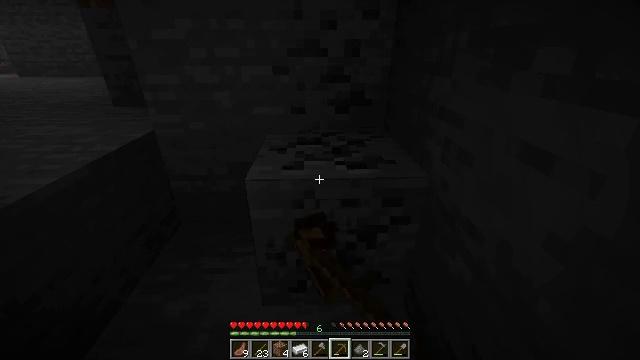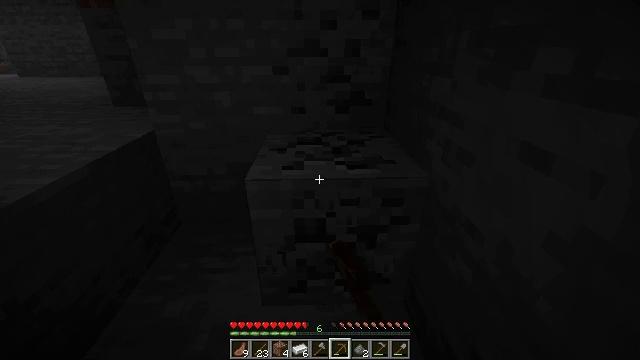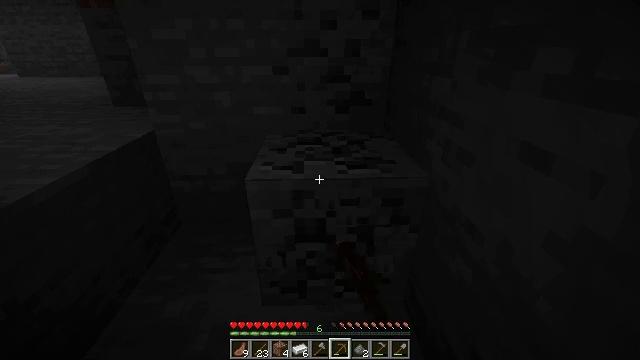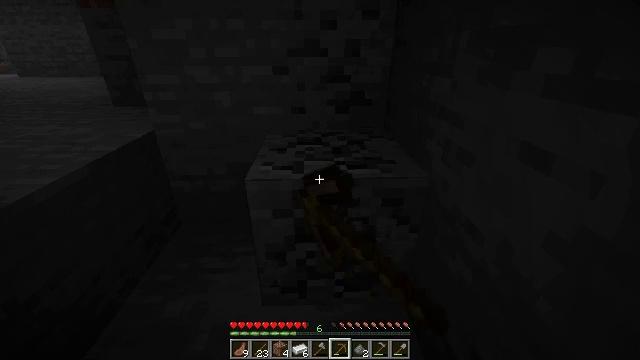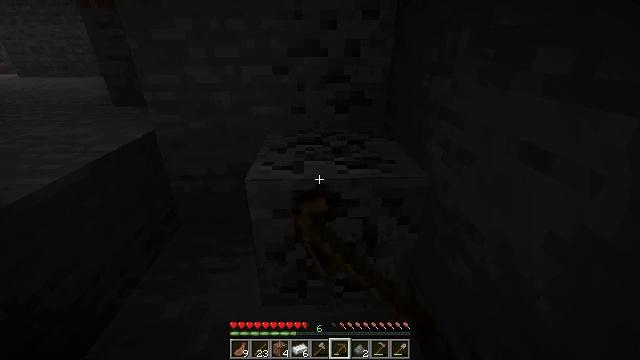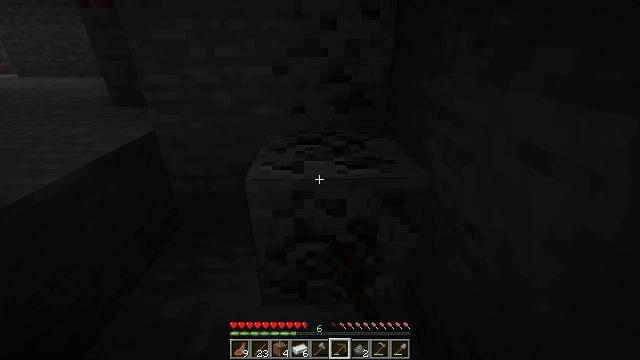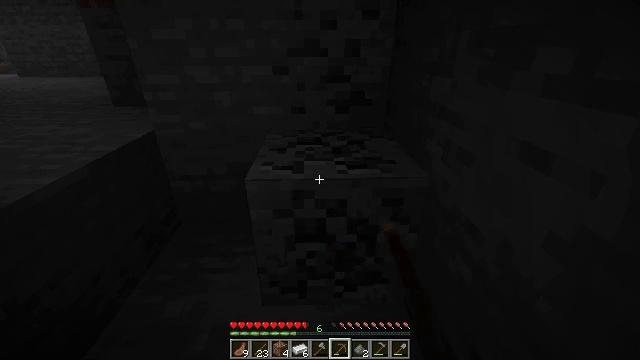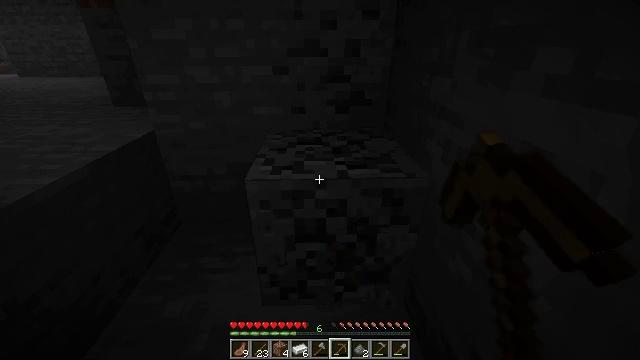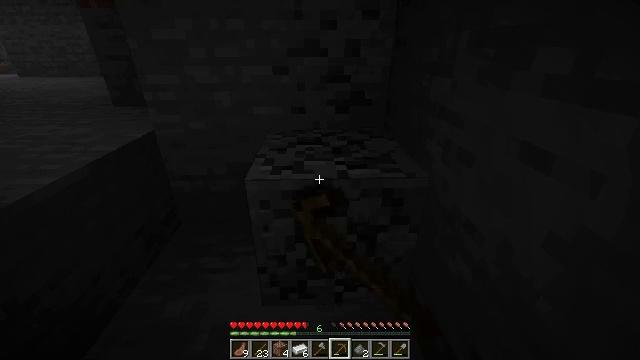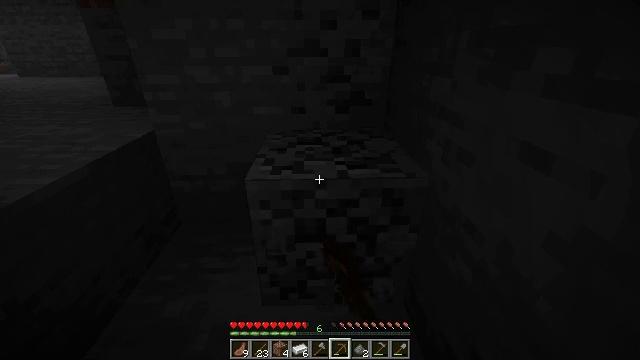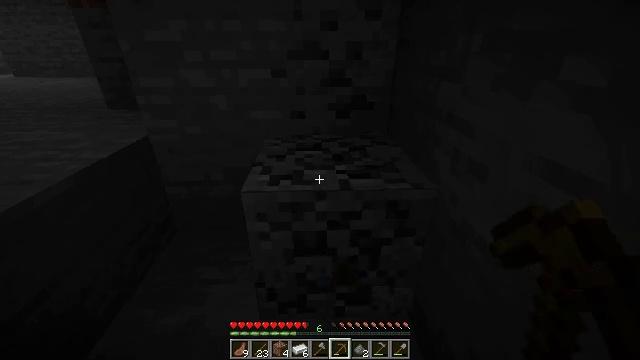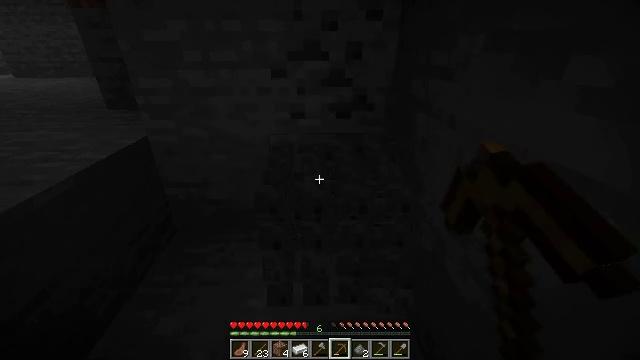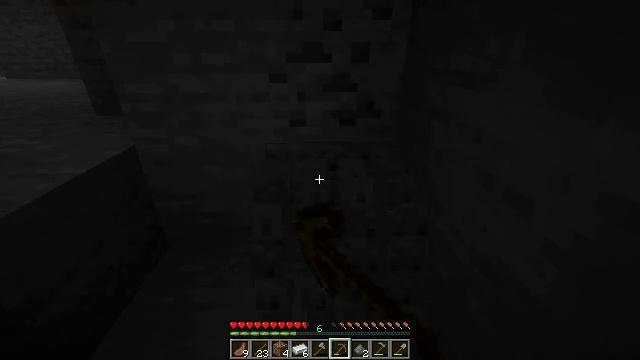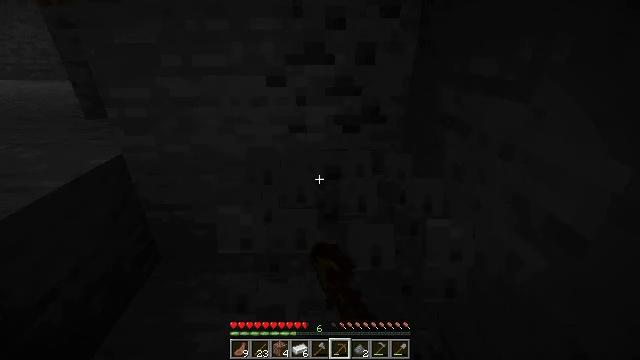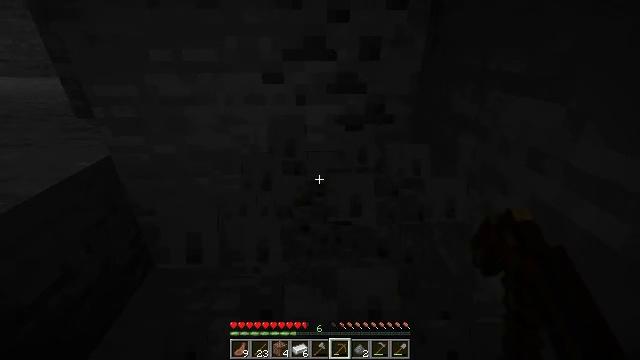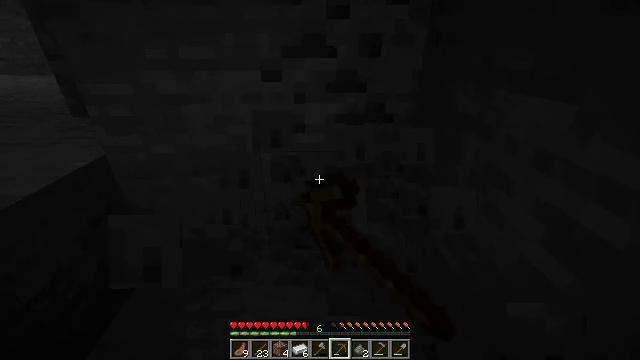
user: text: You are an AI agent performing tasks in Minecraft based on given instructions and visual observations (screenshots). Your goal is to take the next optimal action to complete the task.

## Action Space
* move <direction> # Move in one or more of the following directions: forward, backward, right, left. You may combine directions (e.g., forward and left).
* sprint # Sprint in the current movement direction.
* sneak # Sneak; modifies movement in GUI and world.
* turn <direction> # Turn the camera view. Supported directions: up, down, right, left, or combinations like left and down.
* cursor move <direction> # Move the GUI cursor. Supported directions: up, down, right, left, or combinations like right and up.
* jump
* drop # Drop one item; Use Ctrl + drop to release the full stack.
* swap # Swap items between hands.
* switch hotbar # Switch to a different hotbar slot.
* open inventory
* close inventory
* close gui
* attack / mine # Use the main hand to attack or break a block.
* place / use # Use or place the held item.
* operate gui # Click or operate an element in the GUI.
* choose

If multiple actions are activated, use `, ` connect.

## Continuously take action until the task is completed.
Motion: motion action
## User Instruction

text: Extract coal from the ore block.
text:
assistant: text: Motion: attack / mine
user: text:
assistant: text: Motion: attack / mine
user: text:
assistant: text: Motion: attack / mine
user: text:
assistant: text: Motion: attack / mine
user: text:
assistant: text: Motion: attack / mine
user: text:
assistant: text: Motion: attack / mine
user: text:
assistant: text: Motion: attack / mine
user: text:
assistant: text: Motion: attack / mine
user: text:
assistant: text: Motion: attack / mine
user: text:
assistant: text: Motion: move forward, attack / mine
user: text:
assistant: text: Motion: move forward, attack / mine
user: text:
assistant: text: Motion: move forward, attack / mine
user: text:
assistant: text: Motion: attack / mine
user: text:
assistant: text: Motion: attack / mine
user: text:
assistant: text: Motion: attack / mine
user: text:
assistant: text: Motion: turn down, attack / mine
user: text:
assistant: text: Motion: turn right and down, attack / mine
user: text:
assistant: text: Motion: attack / mine
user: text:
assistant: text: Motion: turn right and up, attack / mine
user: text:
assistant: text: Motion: turn up, attack / mine
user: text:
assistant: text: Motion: turn left and up, attack / mine
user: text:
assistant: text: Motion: turn up, attack / mine
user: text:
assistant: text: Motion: attack / mine
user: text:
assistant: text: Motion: attack / mine
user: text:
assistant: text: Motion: attack / mine
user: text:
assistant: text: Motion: attack / mine
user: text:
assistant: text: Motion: attack / mine
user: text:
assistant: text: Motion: attack / mine
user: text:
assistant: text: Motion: attack / mine
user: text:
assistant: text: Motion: attack / mine